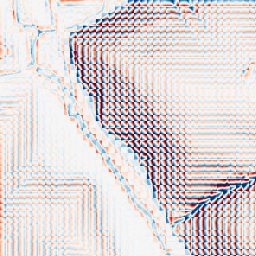
Category: wavelet
Decomposition family: wavelet_dwt
Decomposition parameters: wavelet: haar
level: 3
Upsampling method: sinc_hamming
Upsampling parameters: scale: 8
kernel_size: 16
Upsampling scale: 8